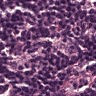
Metastatic tissue present: no